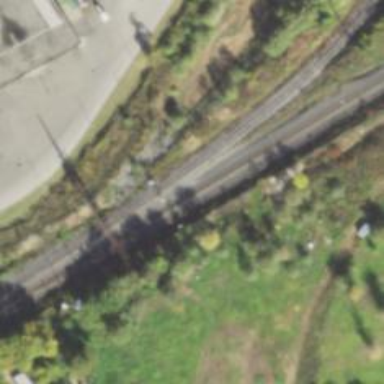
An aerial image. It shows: Railway signal.